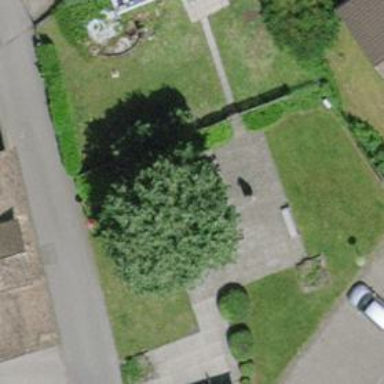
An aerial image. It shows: Bench.